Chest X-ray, PA view. Patient: 28 years old, sex M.
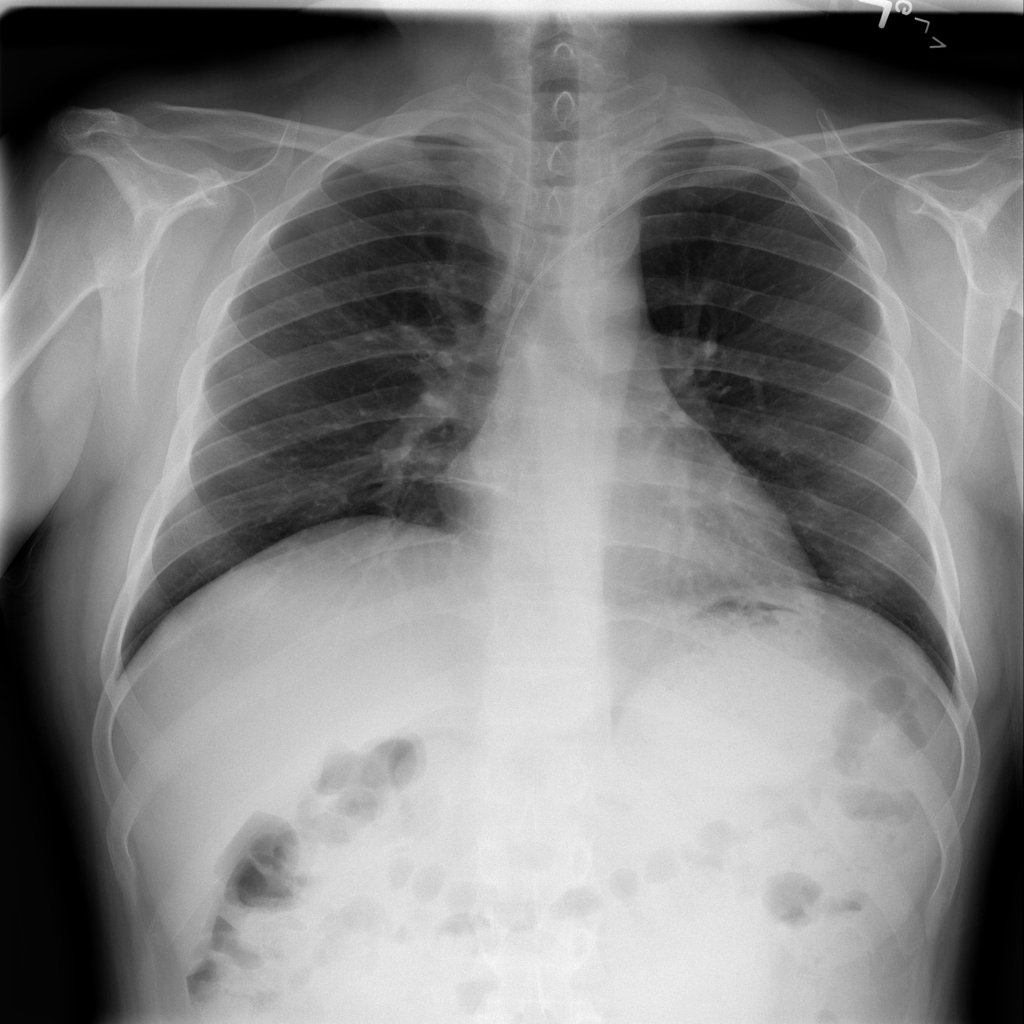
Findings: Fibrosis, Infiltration